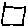
Label: square